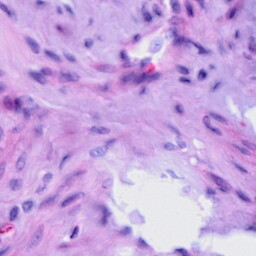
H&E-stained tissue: Cervix